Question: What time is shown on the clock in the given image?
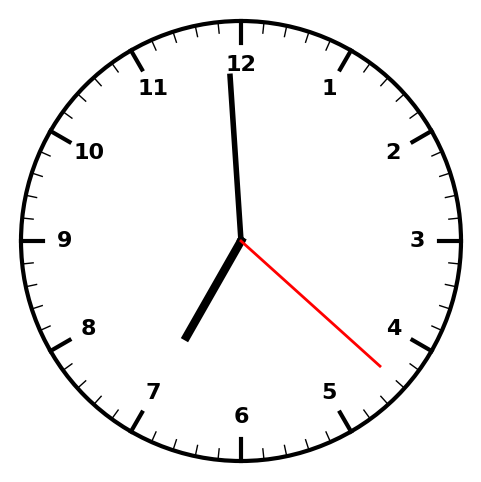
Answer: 06:59:22